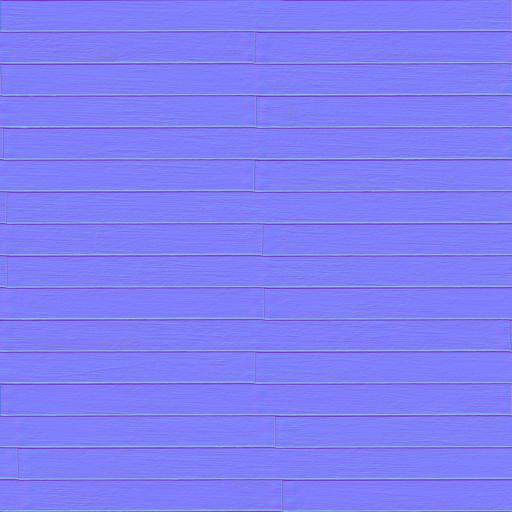
moldy moss mossy planks